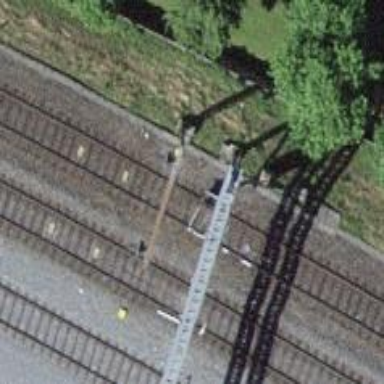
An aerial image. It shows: Railway signal.